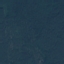
Land use / land cover: Forest